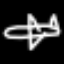
Label: airplane